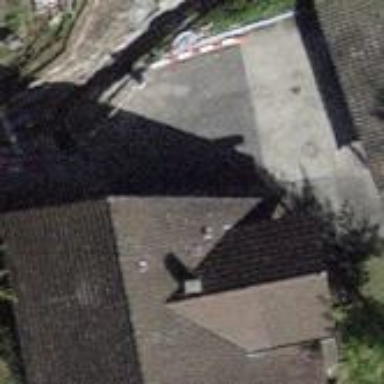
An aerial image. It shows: Building with tile roof.